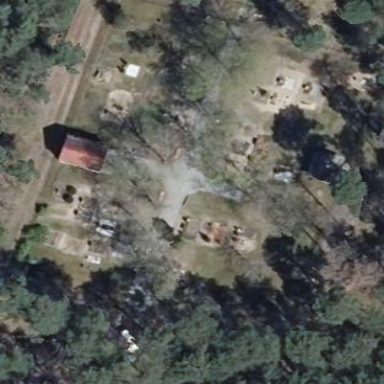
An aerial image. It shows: Cemetery.